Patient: sex M, age 48
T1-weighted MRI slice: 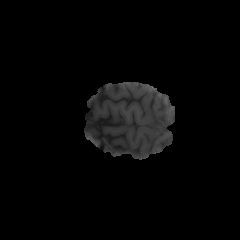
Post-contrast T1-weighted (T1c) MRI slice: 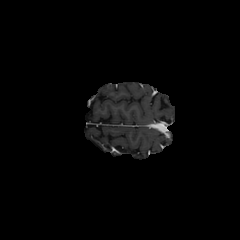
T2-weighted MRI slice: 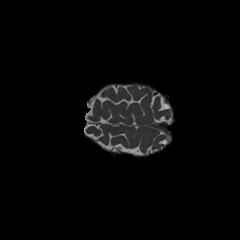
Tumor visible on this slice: no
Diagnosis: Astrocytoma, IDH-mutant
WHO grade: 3